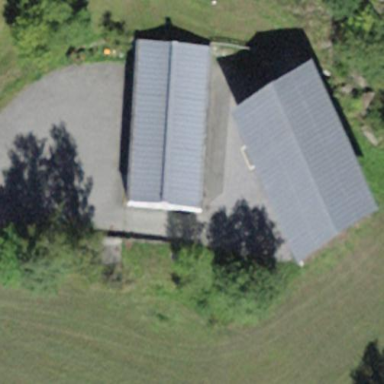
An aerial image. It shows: Farmyard area.